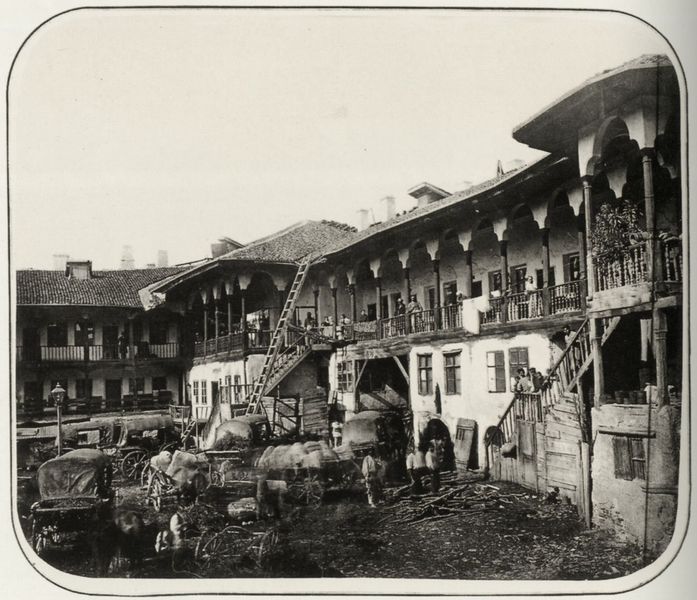
Titel: Die Herberge Manuch in Bukarest
Künstler: Carol Szathmari
Standort: Köln
Institution: Agfa Photo-Historama
Schlagwörter: himmel, mann, weiß, menschen, blumen, fenster, holz, laterne, männer, schwarz, säule, säulen, terasse, dach, gebäude, haus, alt, rahmen, häuser, vieh, brüstung, land, personen, arbeit, bauern, kamin, karren, landleben, pferd, pferde, räder, schornstein, balkon, acker, säcke, dächer, giebel, schornsteine, bauernhof, hof, fuhrwerke, kutsche, kutschen, platz, sepia, karre, wagen, leiter, treppe, treppen, zerstörung, geländer, bauer, tor, balkone, galerie, galerien, foto, fotografie, photographie, hinterhof, loggia, scheune, bayern, kloster, schwarz weiss, wägen, arkaden, photo, gutshof, ländlich, mittelalter, bauernhaus, stall, fachwerk, landwirtschaft, zerstört, hot, planwagen, laubengang, fotographie, aufnahme, wohnungen, werkstadt, aufbau, fuhrwerk, etage, pferdewagen, durchfahrt, gliederung, neuzeit, waren, stiege, kapput, dotografie, herberge, stiegenaufgang, planwägen, analog, fuhrmann, 19. jahrhundert, #fenster, kapputt, verannda, bauernschat, bauernschaft, giebel dach